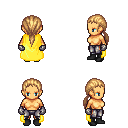
a pixel art fantasy rpg character, female body template, human, tanned skin, yellow cape, metal pants, light blonde ponytail hairstyle, metal gloves, black shoes, four views (front, back, left, right), 2x2 character sprite sheet, small pixel art, hard edges, no anti-aliasing